Field crop: tomato
Growth stage: 1
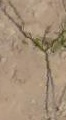
Species: cyperus